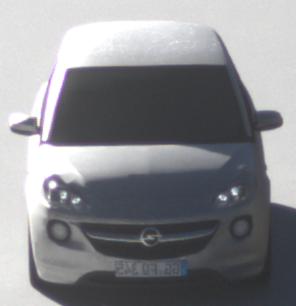
Make: Opel
Model: ADAM 1.2
Detailed model: ADAM
Model produced from: 2013/01
Model produced until: 2014/11
Doors: 3
Color: white
Road condition: dry road
Daytime: morning or afternoon
Contrast: high contrast